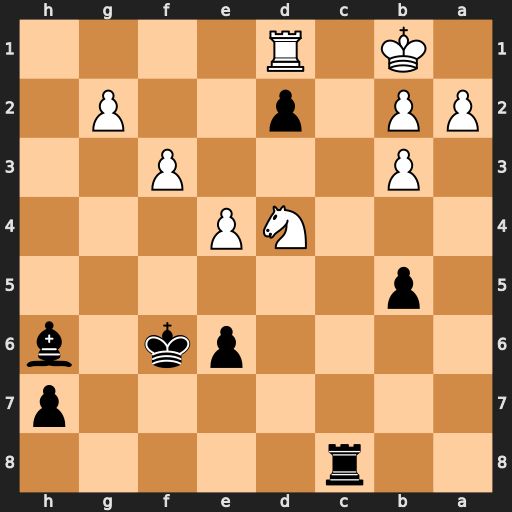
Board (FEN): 2r5/7p/4pk1b/1p6/3NP3/1P3P2/PP1p2P1/1K1R4
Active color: b
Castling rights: -
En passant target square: -
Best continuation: Rc1+ Rxc1 dxc1=Q#